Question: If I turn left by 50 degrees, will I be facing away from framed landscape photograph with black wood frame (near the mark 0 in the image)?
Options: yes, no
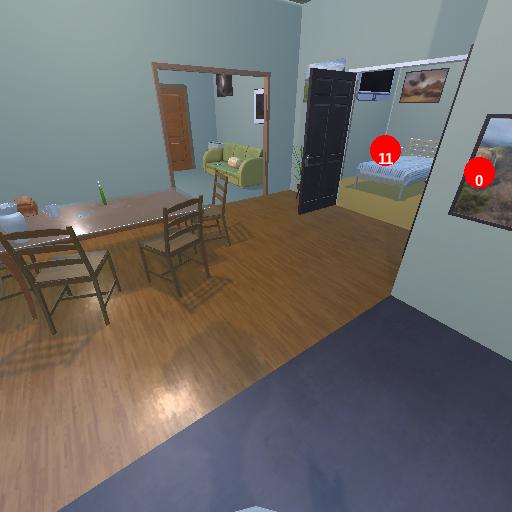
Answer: yes